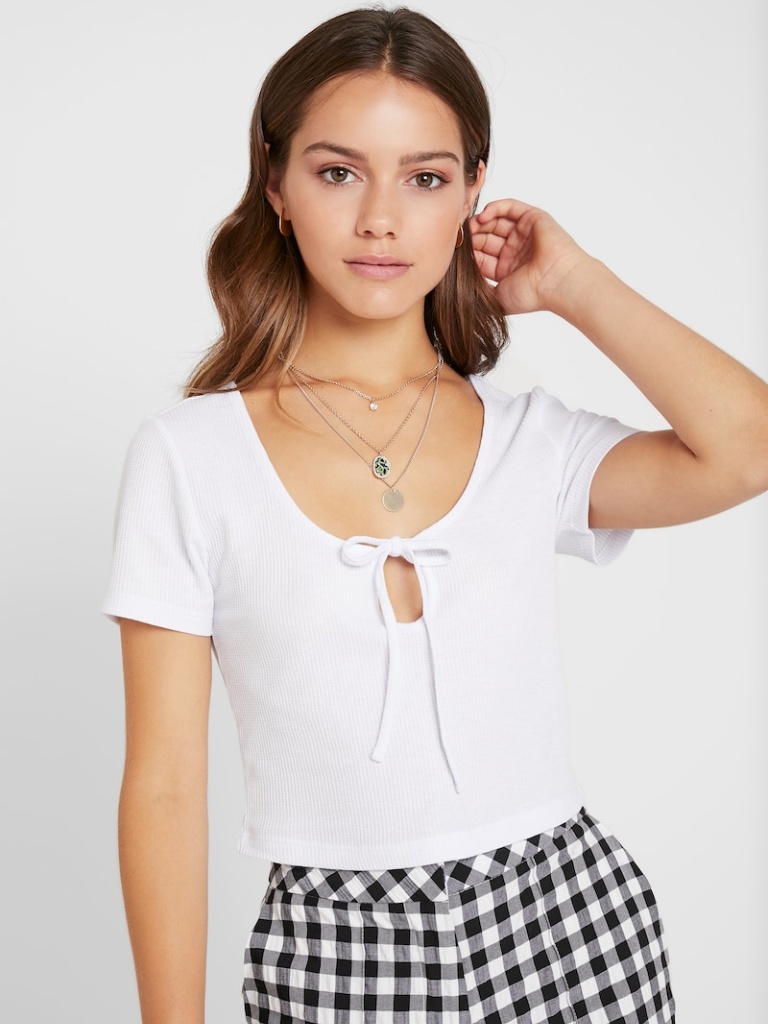
cotton tight short sleeve cropped length Untucked scoop t-shirt